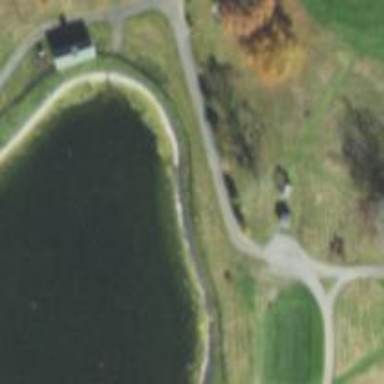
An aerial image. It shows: Path for both roads and golfers.